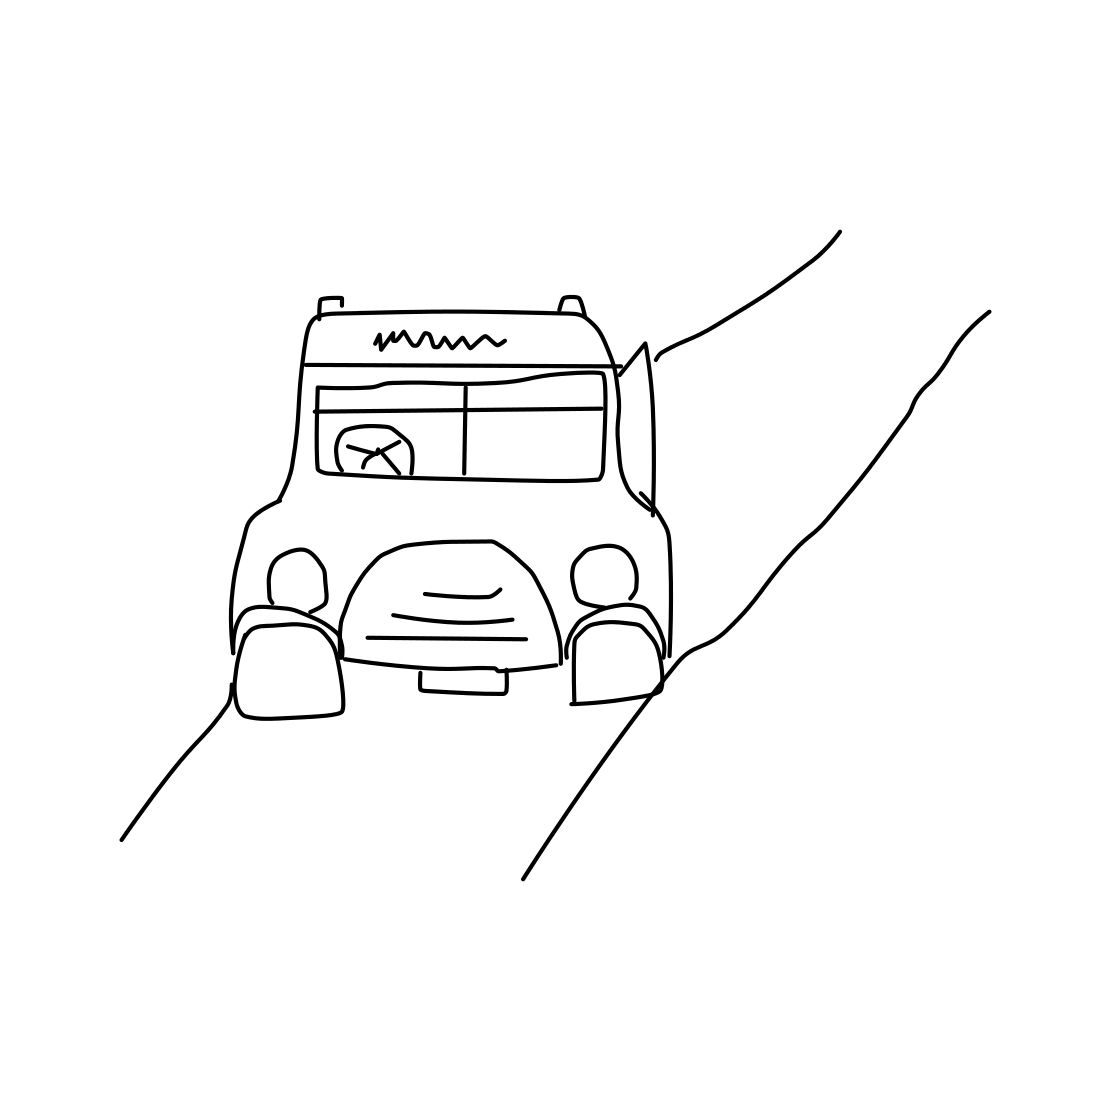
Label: truck